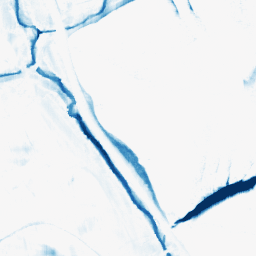
Category: morphological
Decomposition family: morphological_rect
Decomposition parameters: operation: closing
width: 10
height: 20
Upsampling method: quintic
Upsampling parameters: scale: 8
Upsampling scale: 8